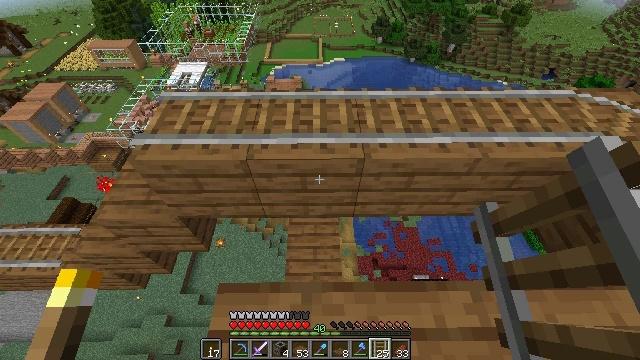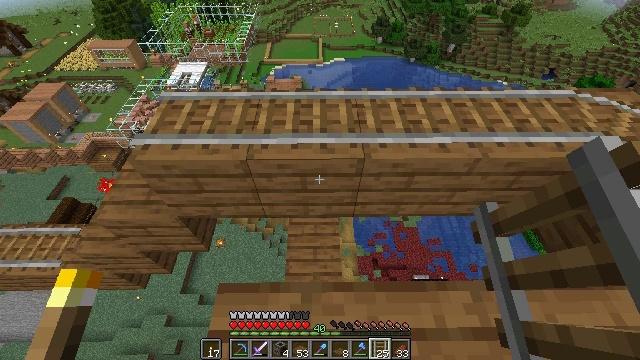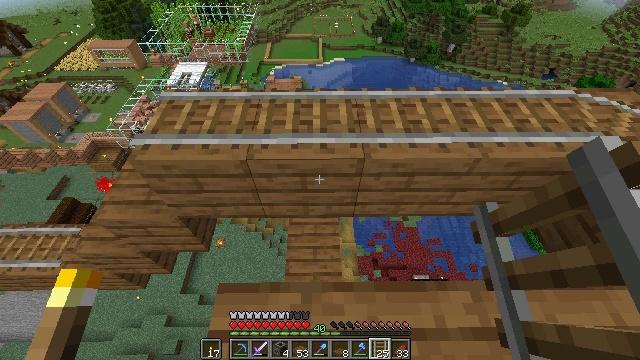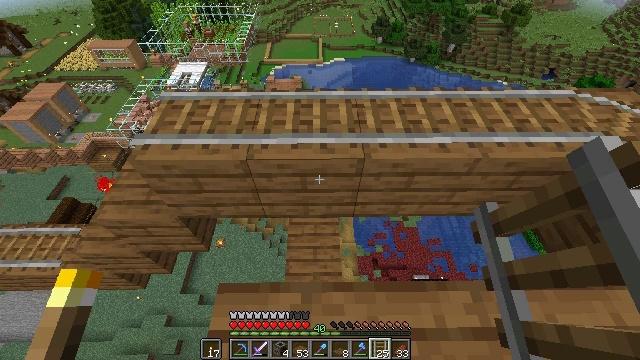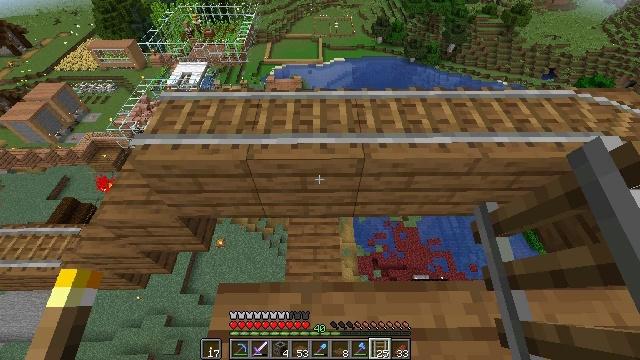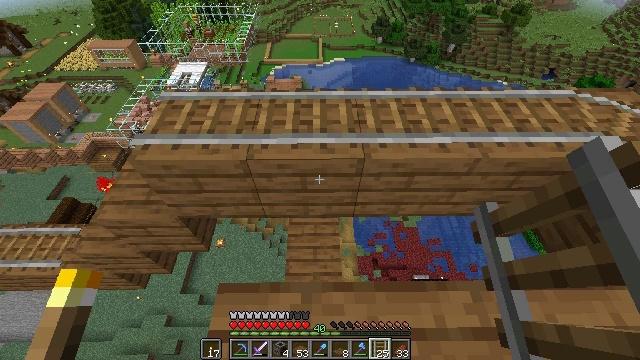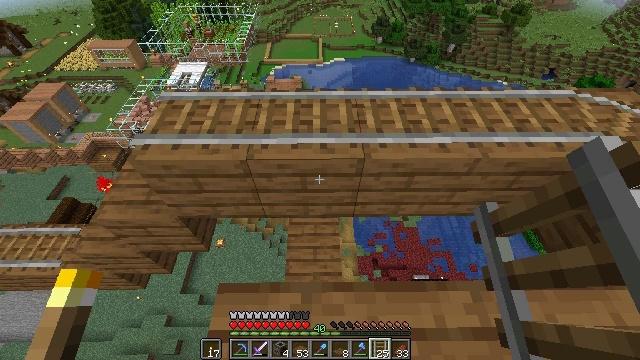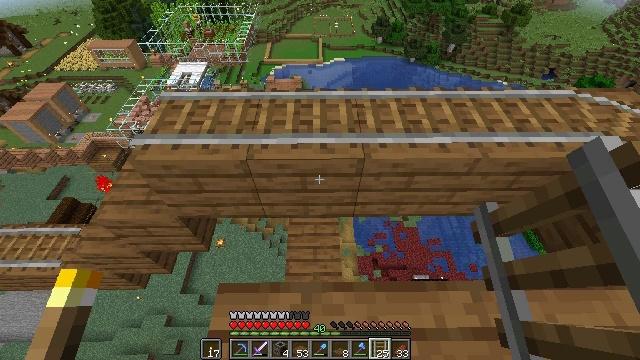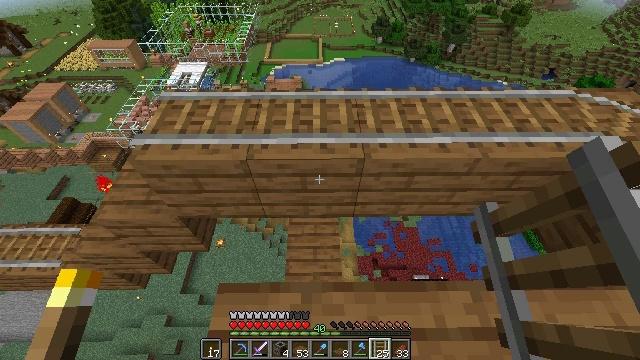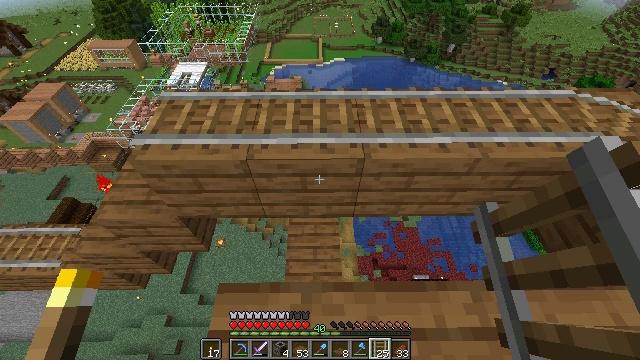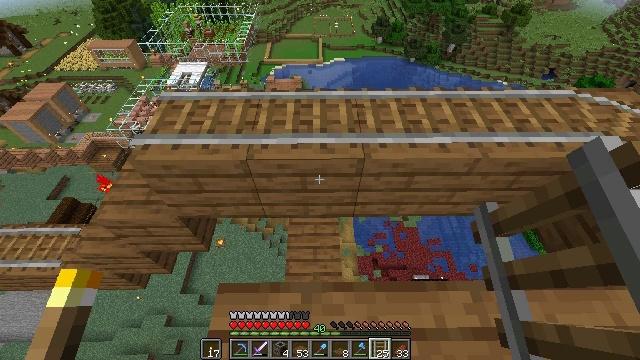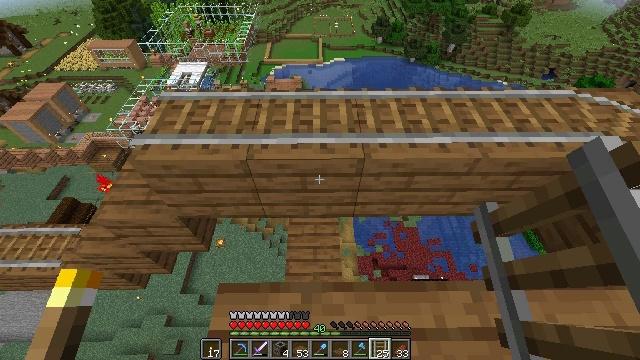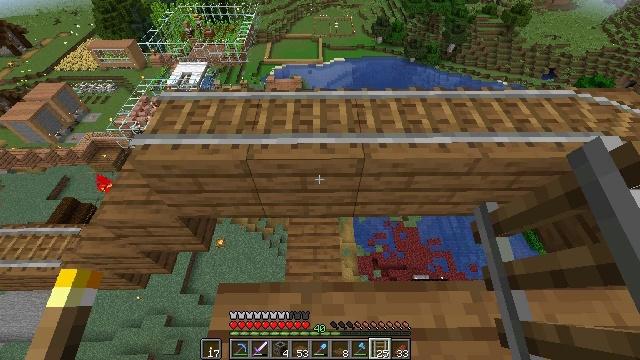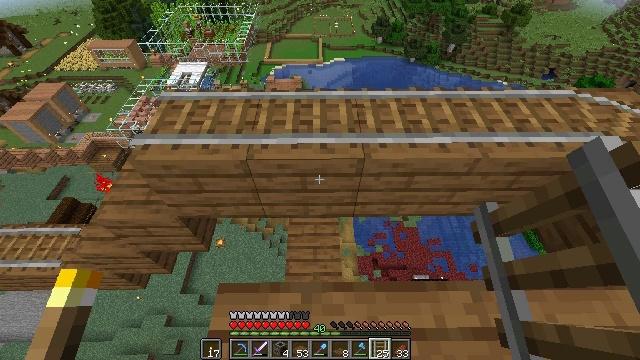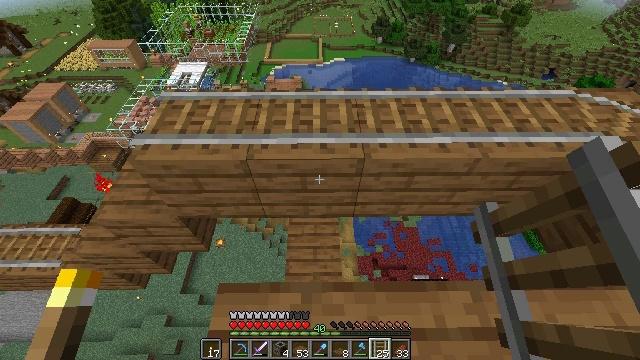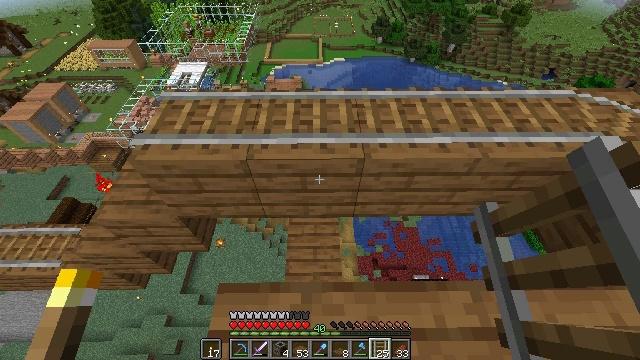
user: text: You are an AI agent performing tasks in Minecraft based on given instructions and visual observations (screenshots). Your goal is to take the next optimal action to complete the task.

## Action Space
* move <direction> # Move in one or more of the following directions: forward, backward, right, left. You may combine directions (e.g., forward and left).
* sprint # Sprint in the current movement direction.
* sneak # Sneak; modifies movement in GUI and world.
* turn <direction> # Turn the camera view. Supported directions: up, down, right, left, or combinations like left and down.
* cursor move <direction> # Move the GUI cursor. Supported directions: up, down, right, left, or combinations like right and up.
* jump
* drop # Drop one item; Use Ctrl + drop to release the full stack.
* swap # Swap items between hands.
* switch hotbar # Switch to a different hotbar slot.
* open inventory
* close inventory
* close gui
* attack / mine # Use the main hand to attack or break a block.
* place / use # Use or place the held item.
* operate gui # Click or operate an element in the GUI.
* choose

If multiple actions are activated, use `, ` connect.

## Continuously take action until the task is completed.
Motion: motion action
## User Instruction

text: Combine ingredients at the crafting table to get rabbit stew.
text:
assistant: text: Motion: no_op
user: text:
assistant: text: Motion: no_op
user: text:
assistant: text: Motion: no_op
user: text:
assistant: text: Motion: no_op
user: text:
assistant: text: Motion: no_op
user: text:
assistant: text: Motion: no_op
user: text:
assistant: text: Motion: no_op
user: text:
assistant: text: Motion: no_op
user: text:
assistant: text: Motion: no_op
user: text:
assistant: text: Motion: no_op
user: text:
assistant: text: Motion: no_op
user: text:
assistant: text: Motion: no_op
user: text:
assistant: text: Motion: no_op
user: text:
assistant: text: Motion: no_op
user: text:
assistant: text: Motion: no_op
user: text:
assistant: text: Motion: no_op
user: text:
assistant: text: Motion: no_op
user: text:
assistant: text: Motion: no_op
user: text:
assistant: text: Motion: no_op
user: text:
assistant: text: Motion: no_op
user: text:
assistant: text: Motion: no_op
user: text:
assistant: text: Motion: no_op
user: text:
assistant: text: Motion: no_op
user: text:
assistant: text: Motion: no_op
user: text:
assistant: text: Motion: no_op
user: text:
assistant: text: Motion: no_op
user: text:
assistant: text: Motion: no_op
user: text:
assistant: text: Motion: no_op
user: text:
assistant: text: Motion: no_op
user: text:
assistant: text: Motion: no_op